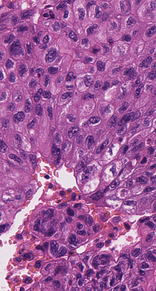
Tumor epithelial tissue: yes
Tumor-associated stroma tissue: no
Normal tissue: no